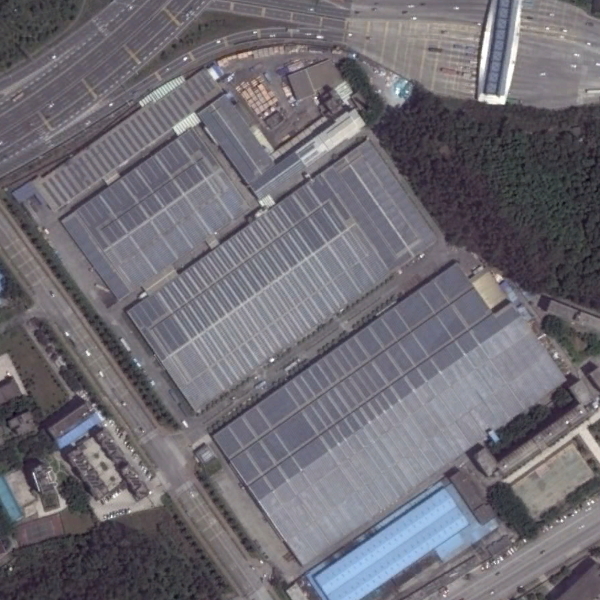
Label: Industrial